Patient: sex M, age 43
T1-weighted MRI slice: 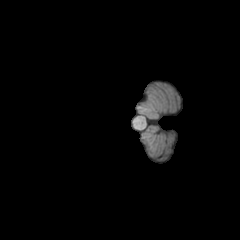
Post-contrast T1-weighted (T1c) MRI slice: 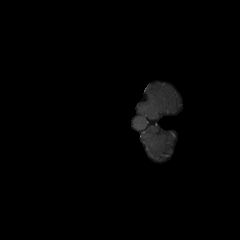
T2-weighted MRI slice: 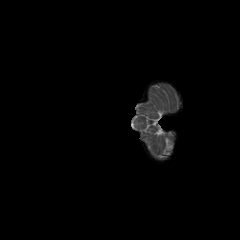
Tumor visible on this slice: no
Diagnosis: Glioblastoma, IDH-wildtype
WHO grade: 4